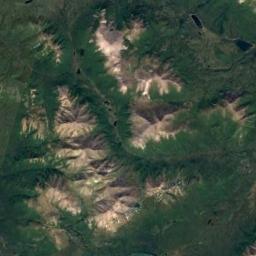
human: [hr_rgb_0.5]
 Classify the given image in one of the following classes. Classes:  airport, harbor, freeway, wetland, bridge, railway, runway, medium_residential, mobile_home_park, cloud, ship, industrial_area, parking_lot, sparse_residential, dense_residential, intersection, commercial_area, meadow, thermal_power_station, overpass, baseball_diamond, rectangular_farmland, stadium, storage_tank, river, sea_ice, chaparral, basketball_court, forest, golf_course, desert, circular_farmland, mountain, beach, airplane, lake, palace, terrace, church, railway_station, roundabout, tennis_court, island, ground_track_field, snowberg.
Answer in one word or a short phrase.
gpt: mountain